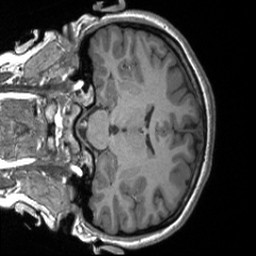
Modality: T1w
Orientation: coronal